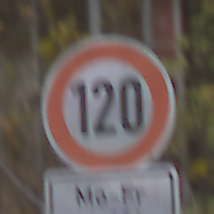
Verkehrszeichen: Geschwindigkeit120
Zusatzzeichen unten: ZeitangabenMitBeschraenkungAufWochentage2
Umgebung: Outdoor, Urban
Tageszeit: MorningAfternoon
Wetter: PartlyCloudy
Licht: Natural
Jahreszeit: NotSpecified
Kontrast: LowContrast